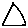
Label: triangle